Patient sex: M
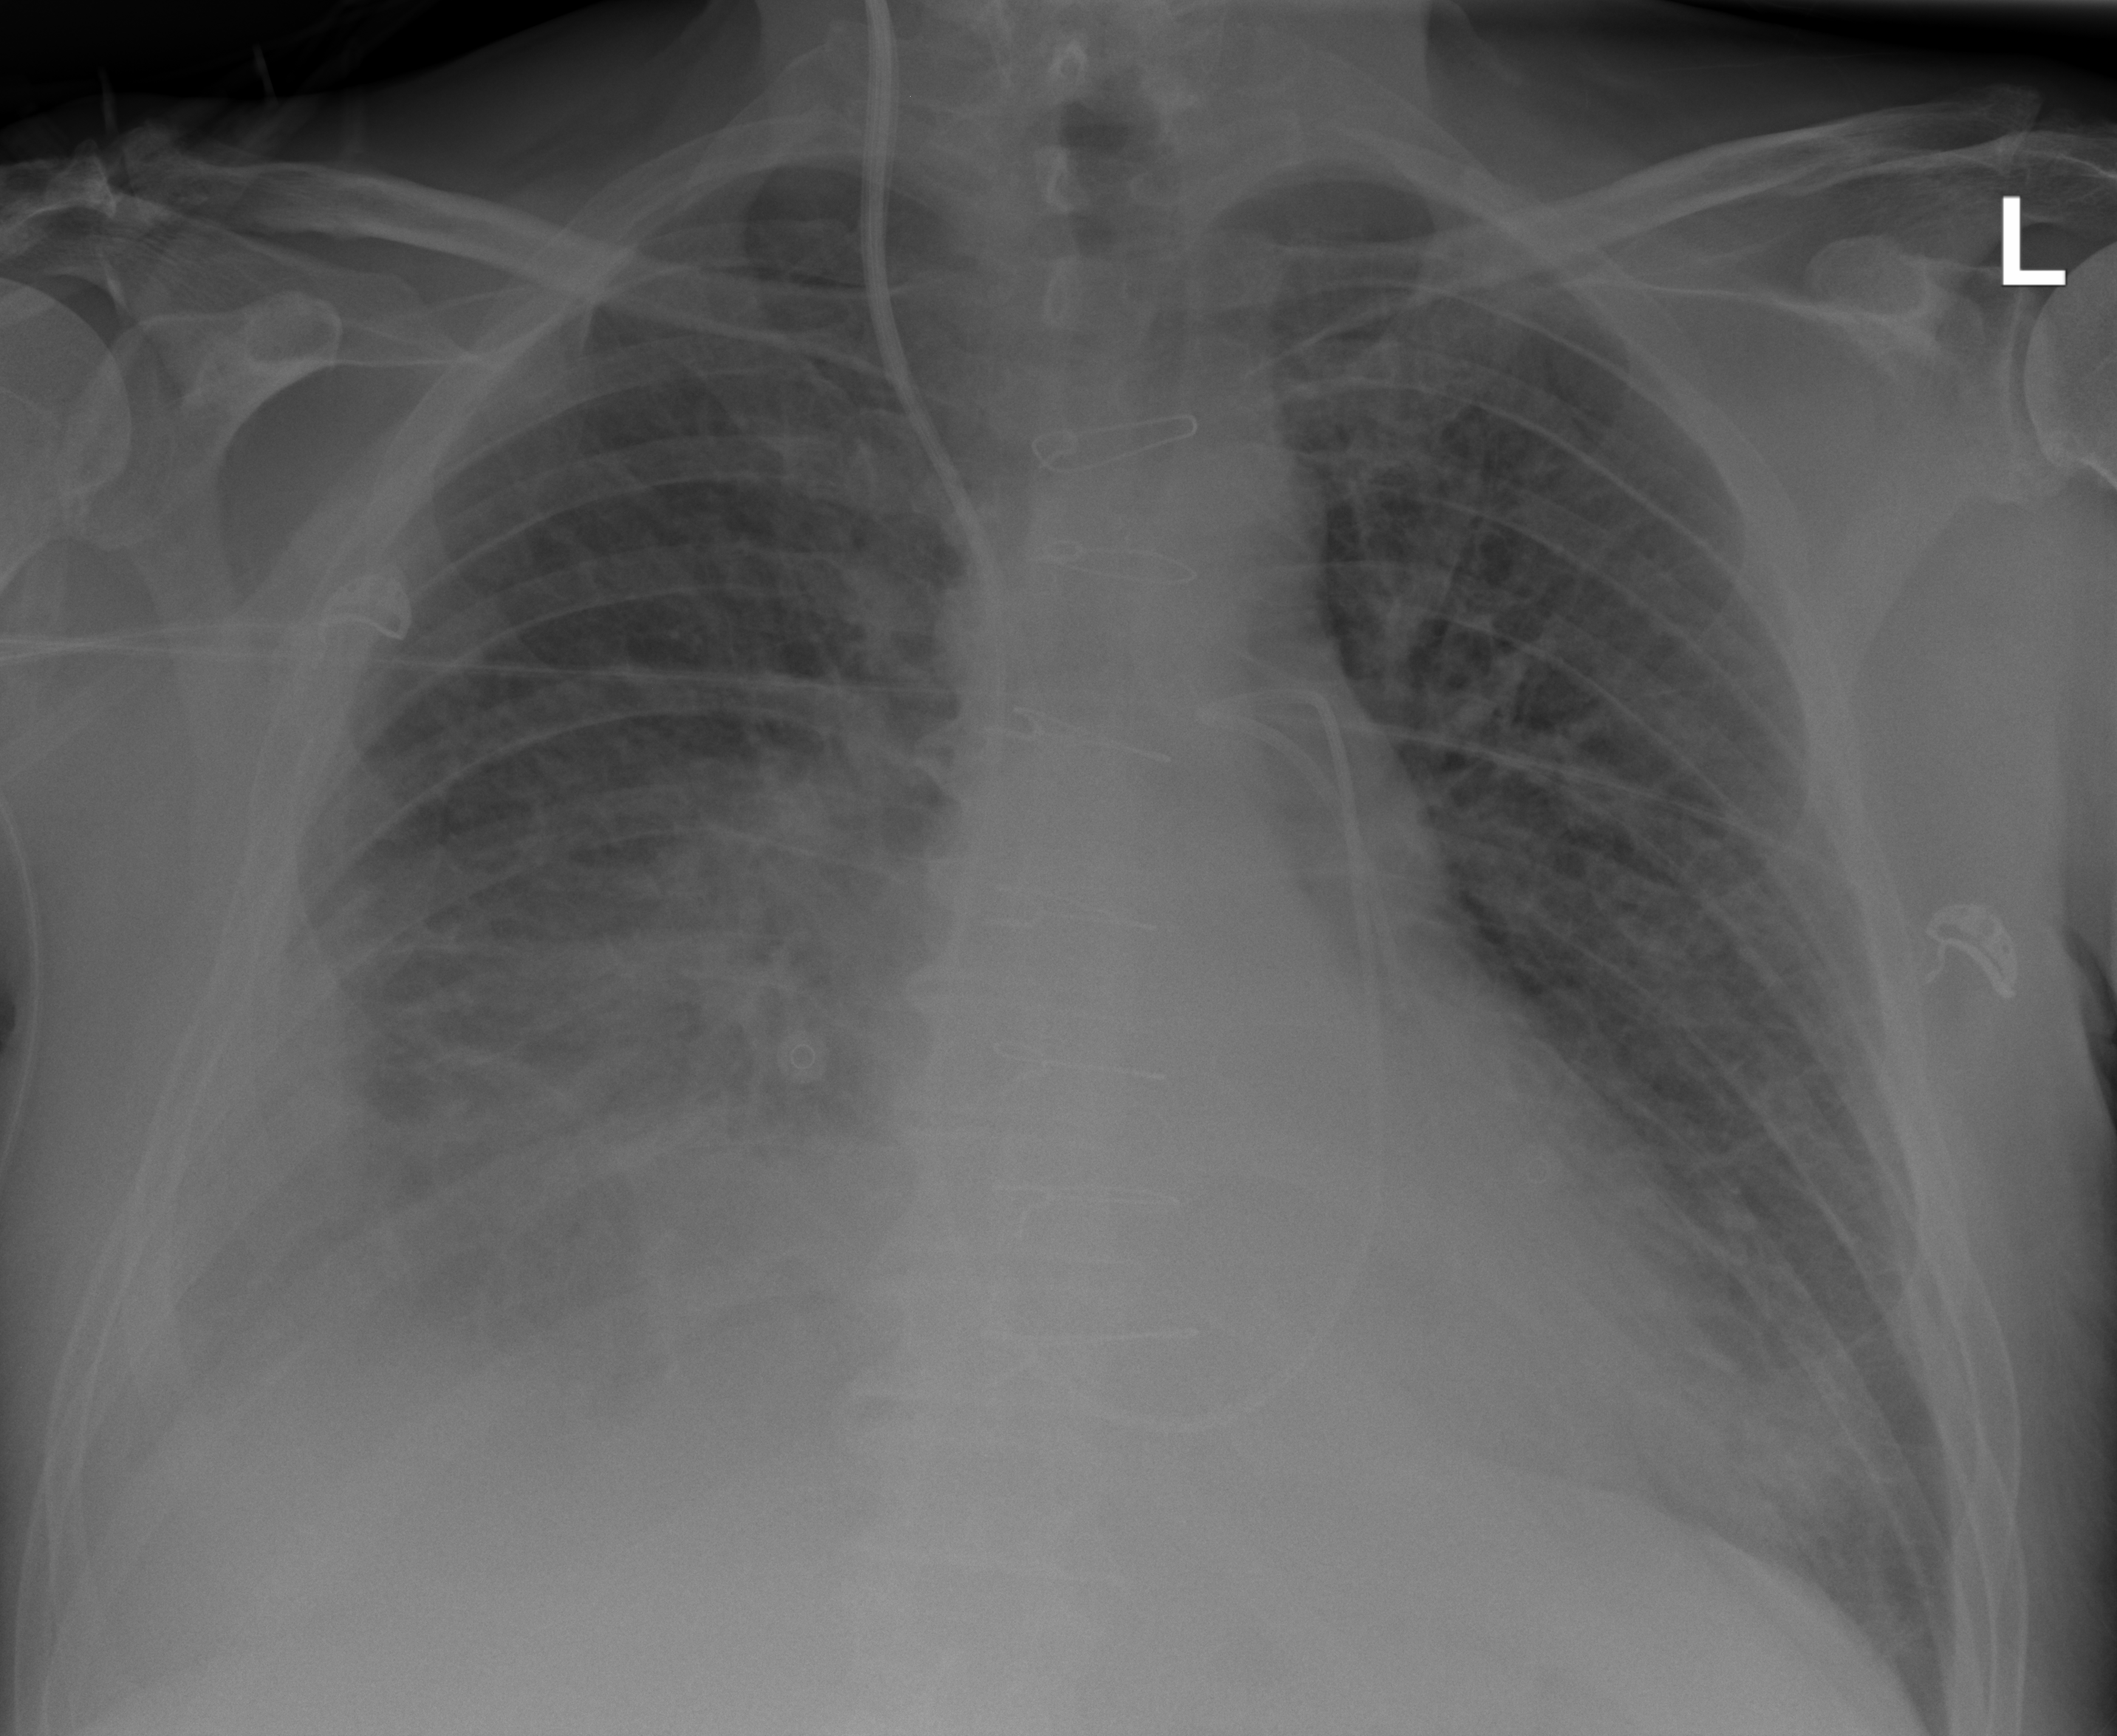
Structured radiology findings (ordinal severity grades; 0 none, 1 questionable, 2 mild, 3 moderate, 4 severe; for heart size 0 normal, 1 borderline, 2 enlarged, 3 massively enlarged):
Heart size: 0
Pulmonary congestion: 3
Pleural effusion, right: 3
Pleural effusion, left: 1
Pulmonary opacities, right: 1
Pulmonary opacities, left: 0
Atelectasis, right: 3
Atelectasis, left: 0